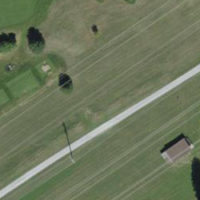
EUNIS habitat code: 53
Species observed at this site:
Nymphalis antiopa